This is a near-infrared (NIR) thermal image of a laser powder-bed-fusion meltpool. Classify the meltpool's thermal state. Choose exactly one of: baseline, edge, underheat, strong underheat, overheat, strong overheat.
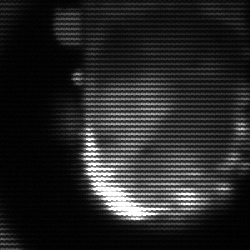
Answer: baseline